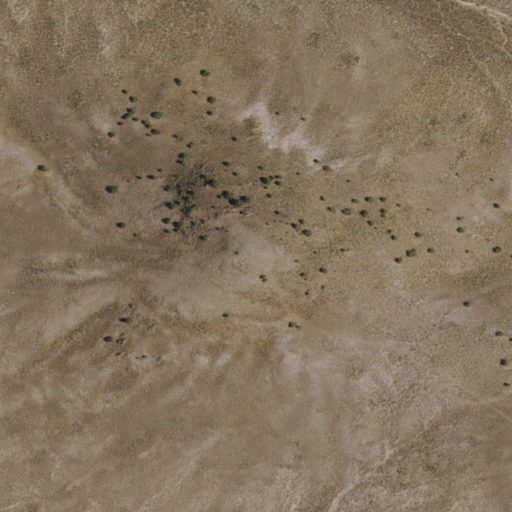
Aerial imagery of mountain in Nevada named Sevenmile Point containing only shrub